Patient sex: M
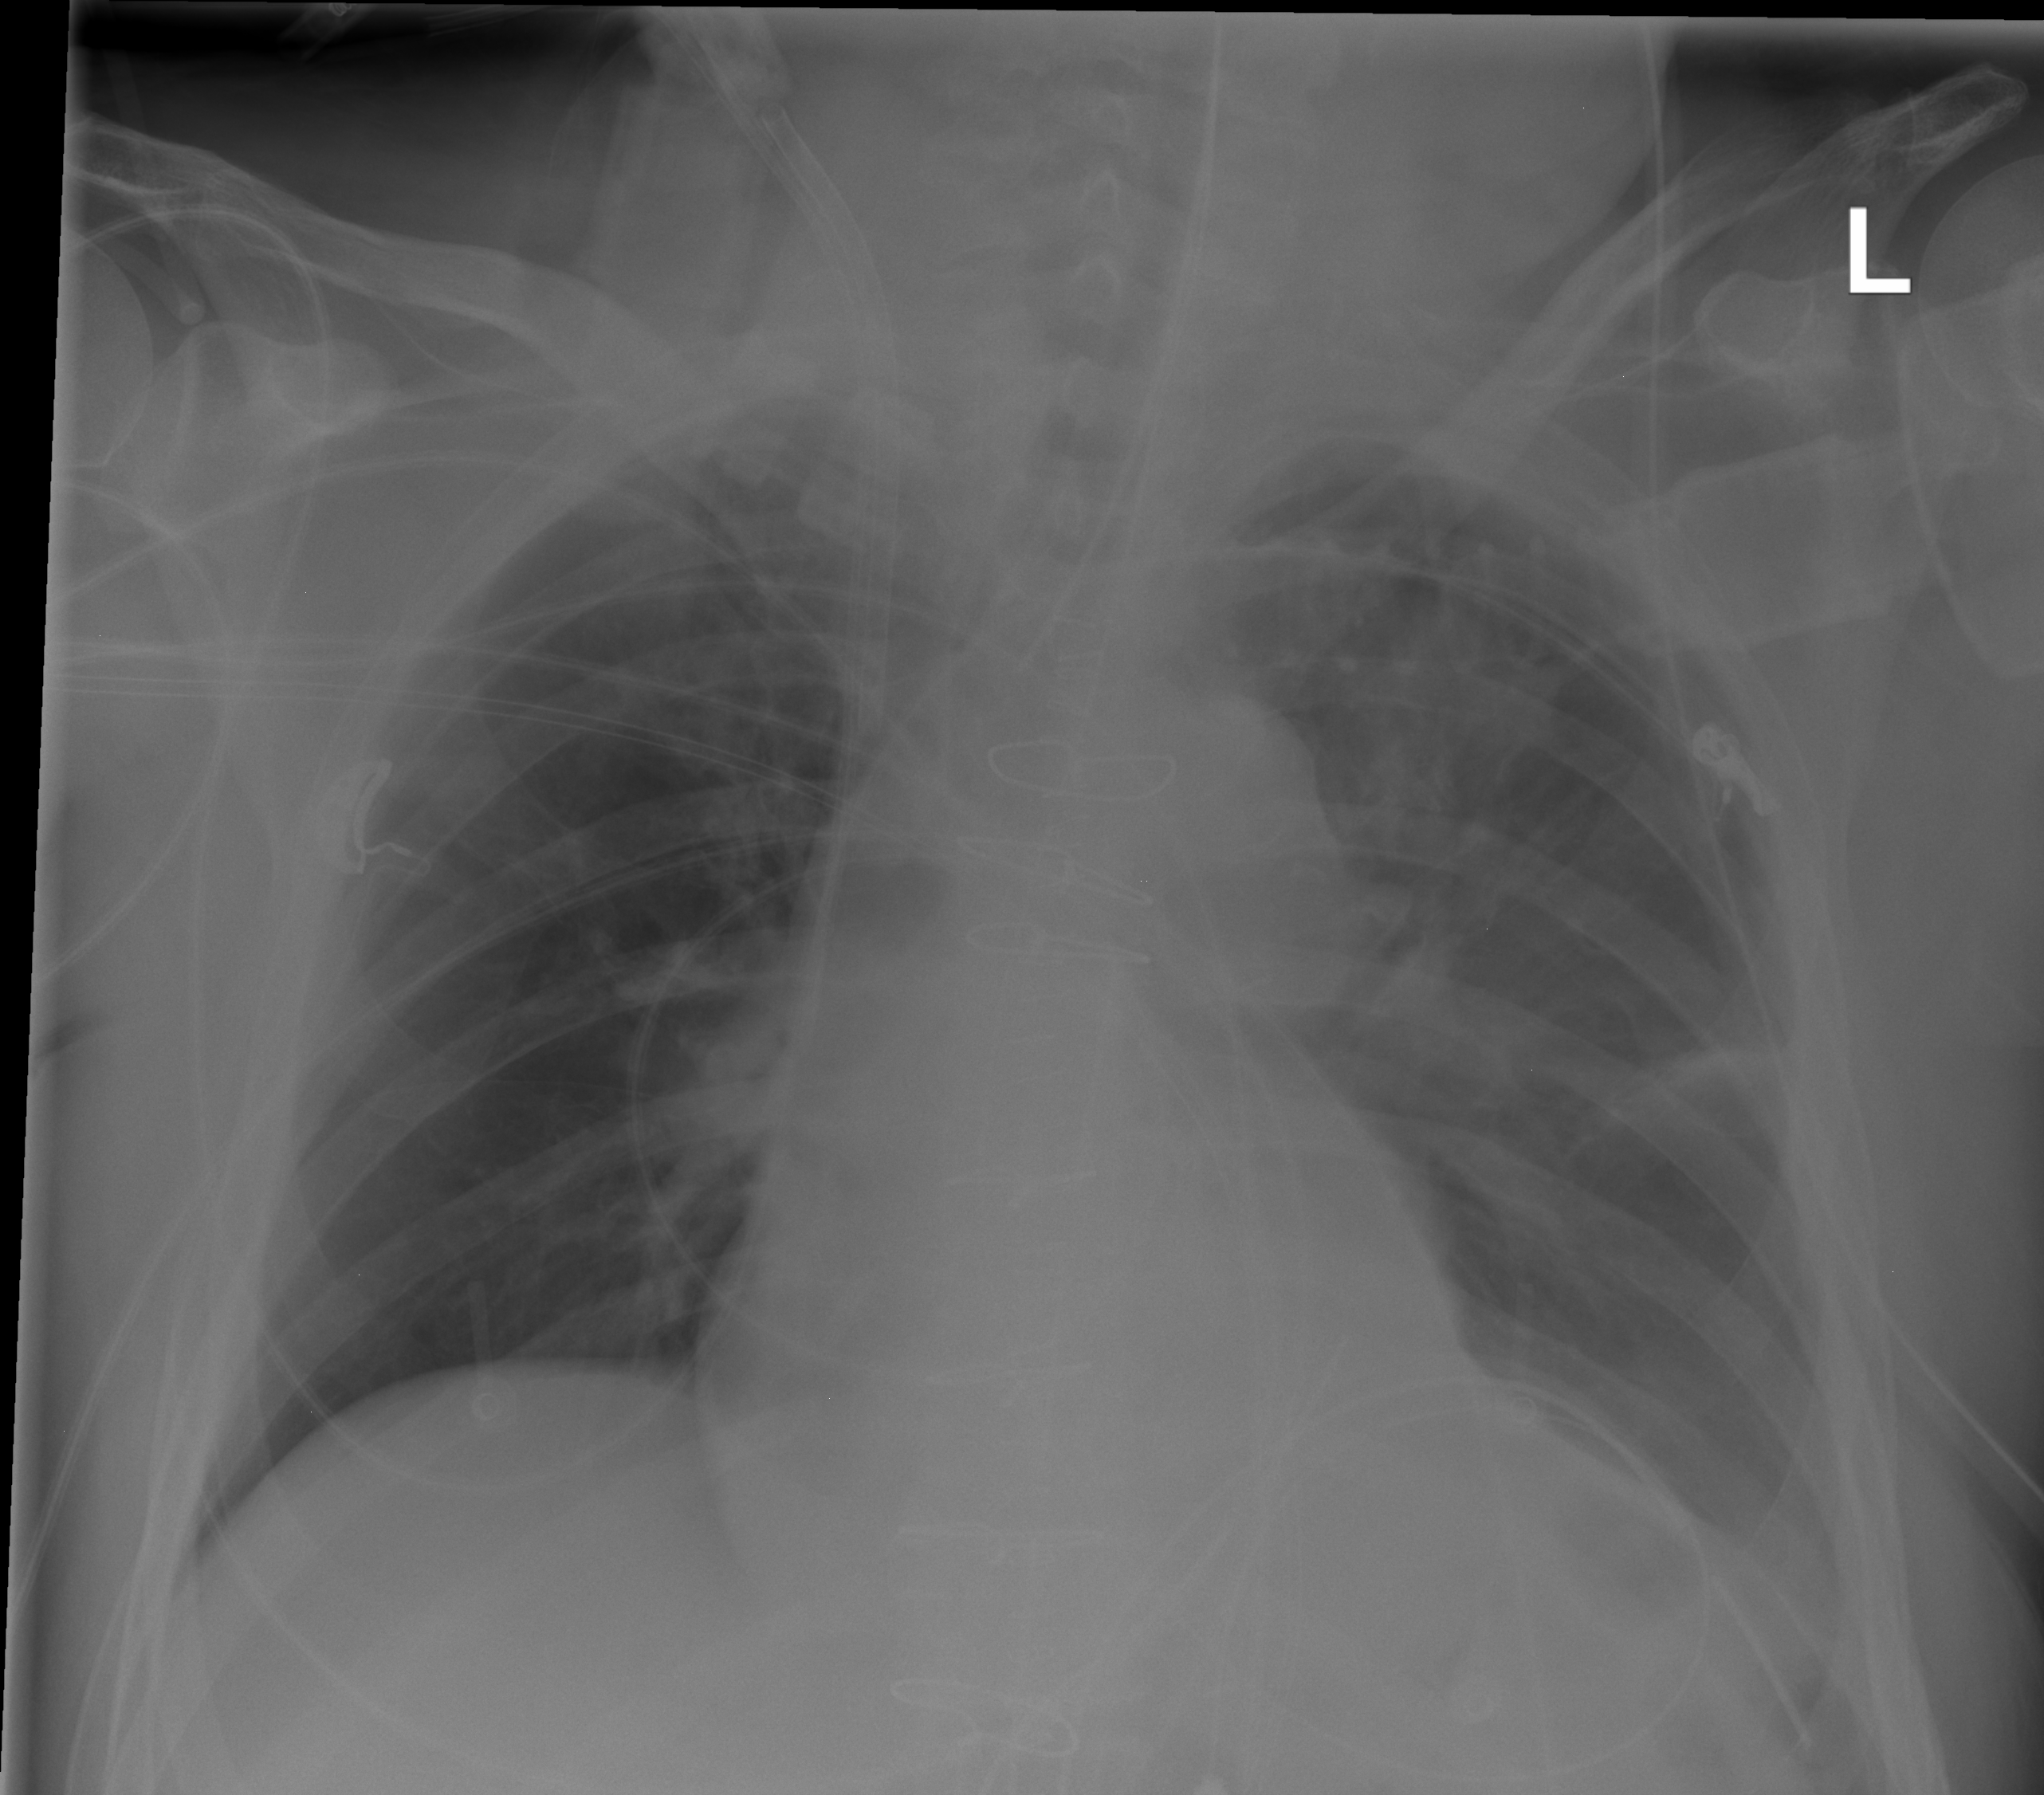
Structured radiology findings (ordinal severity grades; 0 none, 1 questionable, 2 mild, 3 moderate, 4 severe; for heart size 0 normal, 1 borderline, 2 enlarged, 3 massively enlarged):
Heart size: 0
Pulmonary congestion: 0
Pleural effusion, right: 0
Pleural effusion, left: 2
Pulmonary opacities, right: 0
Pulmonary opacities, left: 0
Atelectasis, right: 0
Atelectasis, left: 2